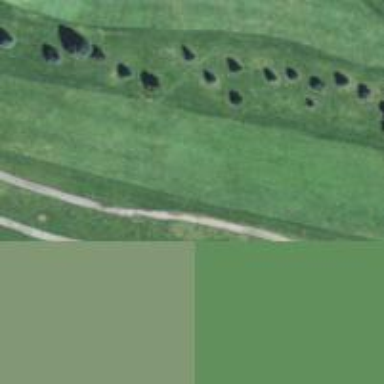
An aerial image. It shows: View of golf hole.